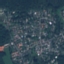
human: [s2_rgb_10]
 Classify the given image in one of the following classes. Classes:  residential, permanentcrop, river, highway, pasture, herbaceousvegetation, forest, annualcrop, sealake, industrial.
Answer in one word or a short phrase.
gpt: Residential